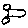
Label: hexagon